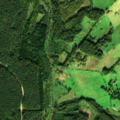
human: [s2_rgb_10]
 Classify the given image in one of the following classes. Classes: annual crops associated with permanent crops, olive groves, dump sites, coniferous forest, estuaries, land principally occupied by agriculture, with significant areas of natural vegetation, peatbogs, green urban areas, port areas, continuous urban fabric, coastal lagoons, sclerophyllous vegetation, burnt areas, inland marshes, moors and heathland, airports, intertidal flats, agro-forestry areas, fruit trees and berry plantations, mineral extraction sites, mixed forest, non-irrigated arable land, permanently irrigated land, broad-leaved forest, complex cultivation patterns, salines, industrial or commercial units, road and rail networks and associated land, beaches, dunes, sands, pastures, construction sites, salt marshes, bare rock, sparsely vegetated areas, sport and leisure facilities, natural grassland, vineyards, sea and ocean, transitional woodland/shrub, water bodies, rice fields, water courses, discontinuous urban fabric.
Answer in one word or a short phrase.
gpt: pastures, broad-leaved forest, coniferous forest, transitional woodland/shrub